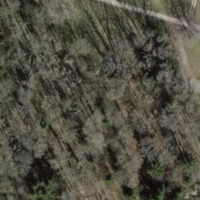
EUNIS habitat code: 41
Species observed at this site:
Pseudochorthippus parallelus